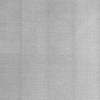
Atmospheric dust classification: dusty